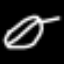
Label: leaf